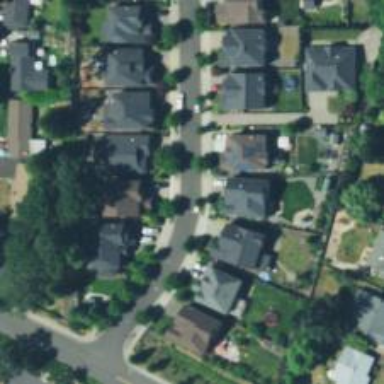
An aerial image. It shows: Residential road.